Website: lowes
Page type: cart
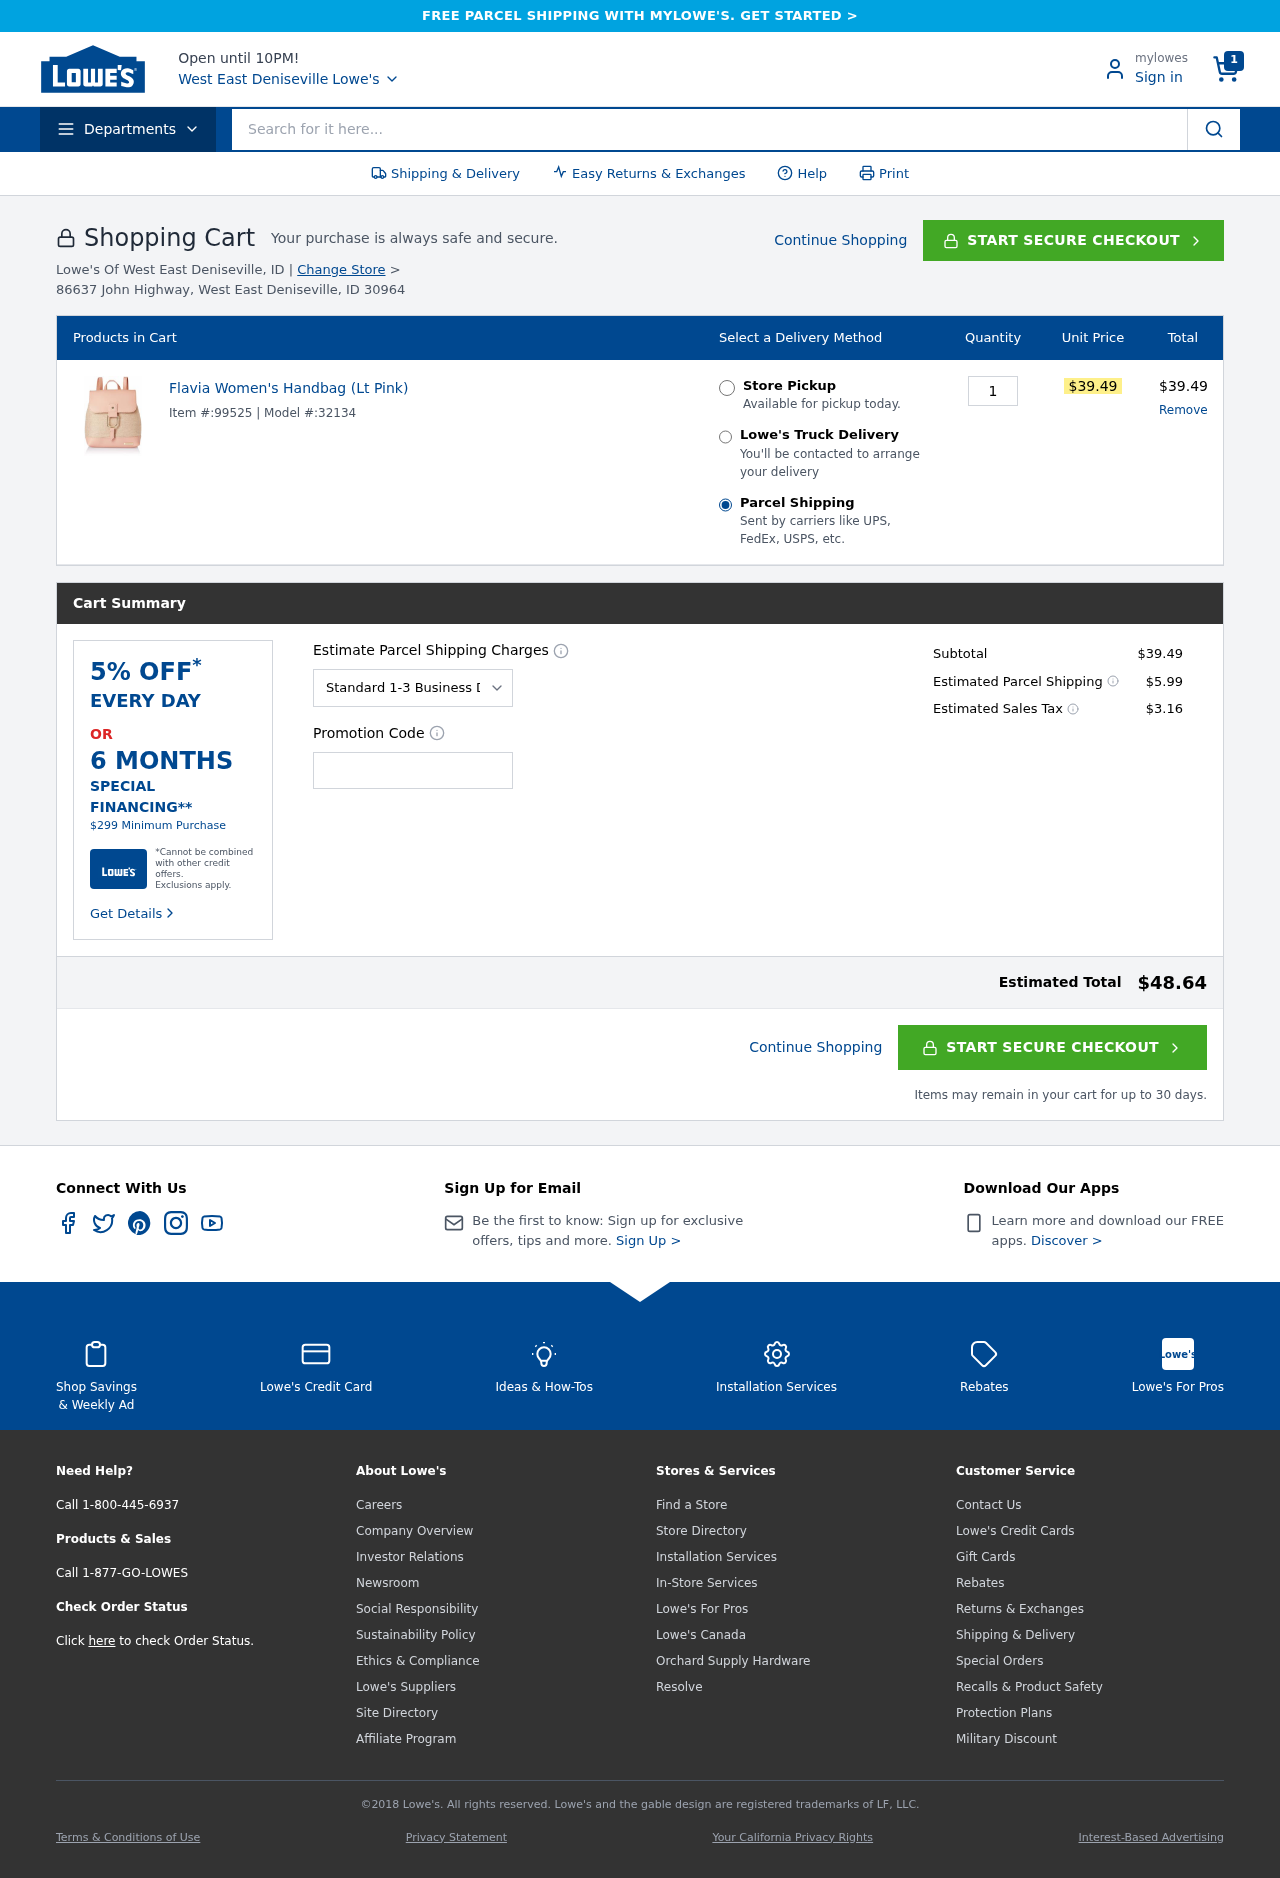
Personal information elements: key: PII_CITY
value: East Deniseville
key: PII_CITY
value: West East Deniseville
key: PII_POSTCODE
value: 30964
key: PII_PROMO_CODE
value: AJSK91
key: PII_STREET
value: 86637 John Highway
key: PII_STATE_ABBR
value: ID
Product elements: key: PRODUCT1_NAME
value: Flavia Women's Handbag (Lt Pink)
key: PRODUCT1_PRICE
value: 39.49
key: PRODUCT1_QUANTITY
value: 1
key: PRODUCT1_MODEL
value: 32134
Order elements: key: ORDER_NUM_ITEMS
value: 1
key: ORDER_ITEM_ID
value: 99525
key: ORDER_LINE_TOTAL
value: $39.49
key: ORDER_SUBTOTAL
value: $39.49
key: ORDER_SHIPPING_COST
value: $5.99
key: ORDER_TAX
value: $3.16
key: ORDER_TOTAL
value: $48.64
Search elements: key: HEADER_SEARCH
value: Search for it here...